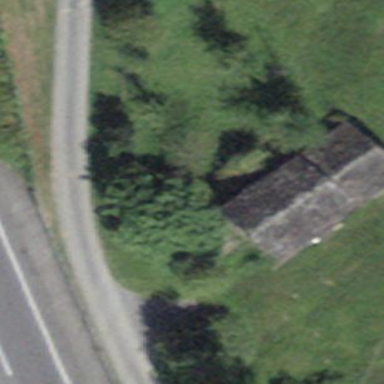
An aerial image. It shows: Stable.